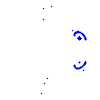
Particle: kaon